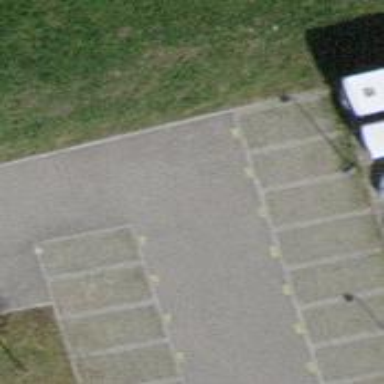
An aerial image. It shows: Road serving as parking aisle.